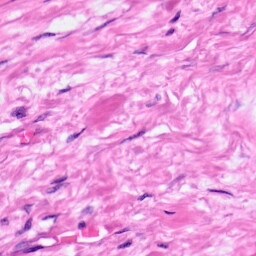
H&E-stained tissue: Pancreatic